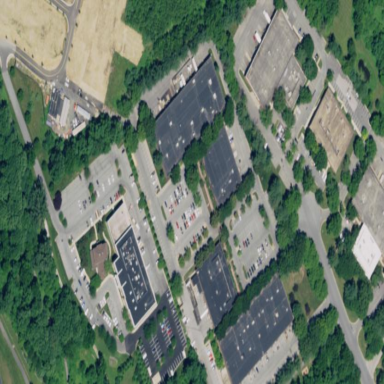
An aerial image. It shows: Parking area with surface.